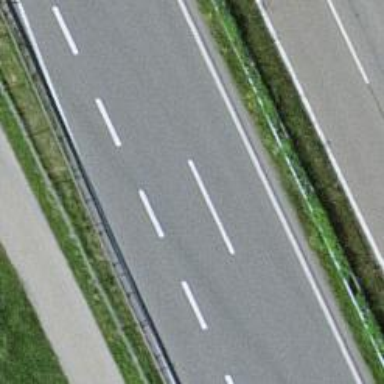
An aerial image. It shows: Asphalt motorway.